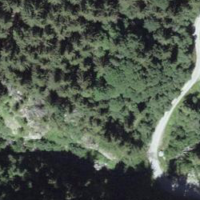
EUNIS habitat code: 43
Species observed at this site:
Cephalanthera rubra